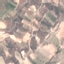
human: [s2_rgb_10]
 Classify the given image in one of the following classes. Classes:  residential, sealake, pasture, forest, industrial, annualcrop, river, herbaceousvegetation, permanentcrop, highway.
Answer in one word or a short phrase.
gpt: PermanentCrop